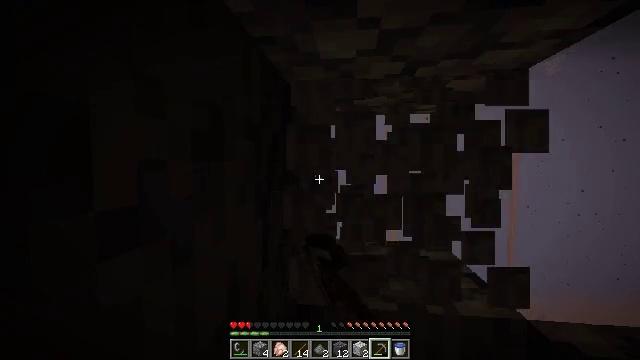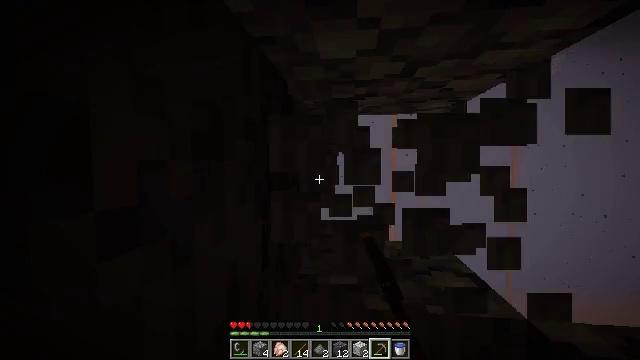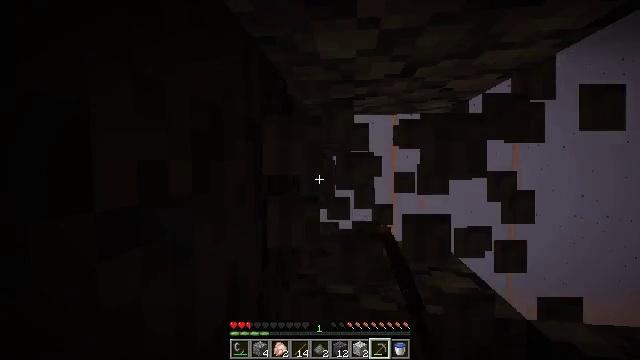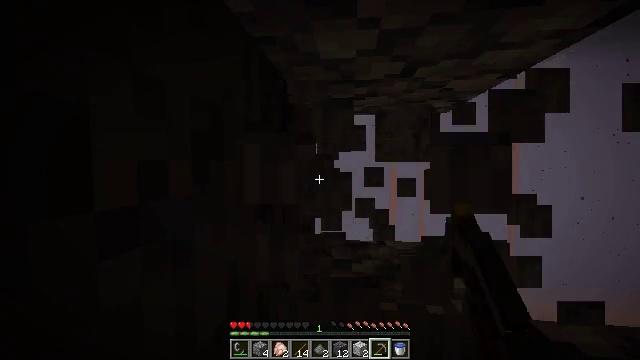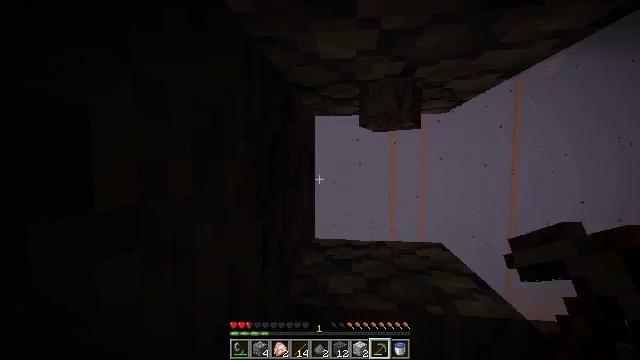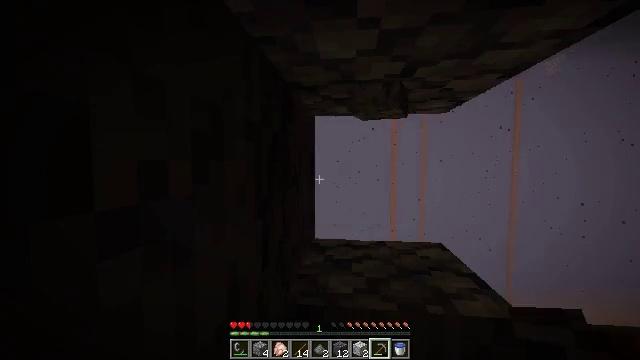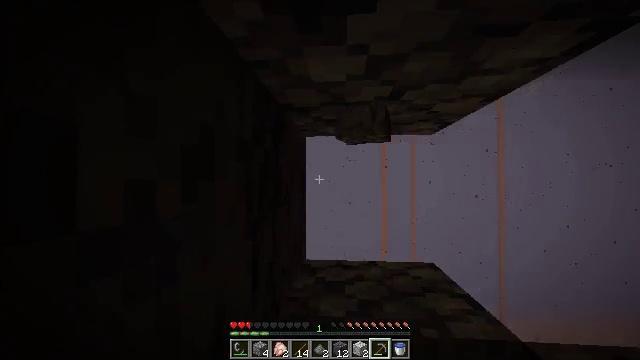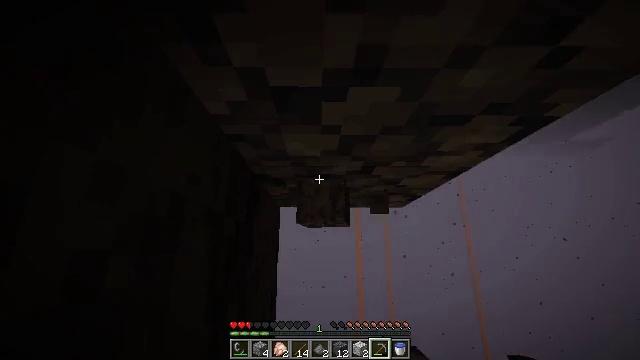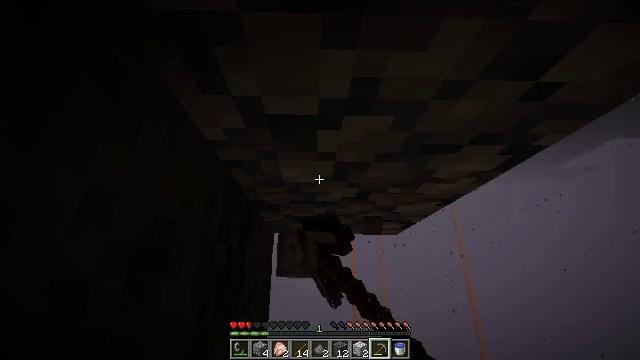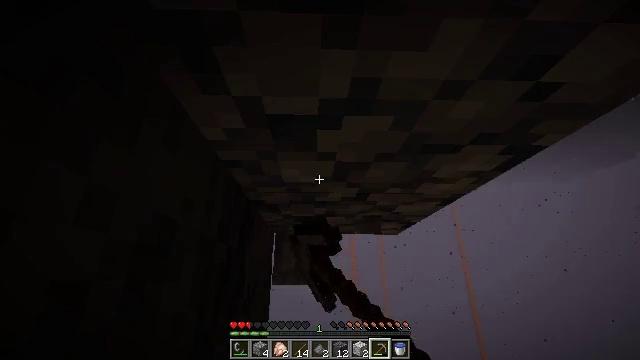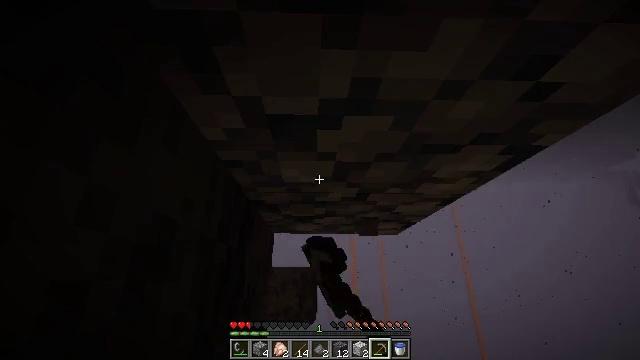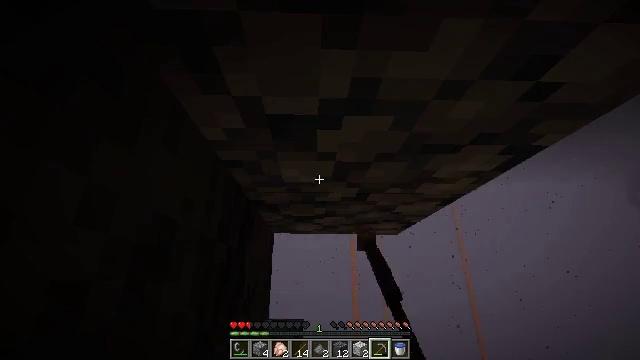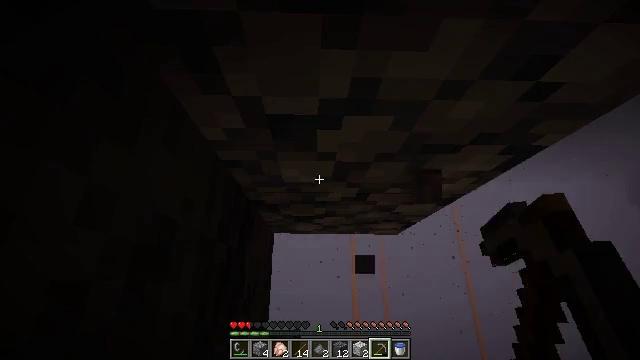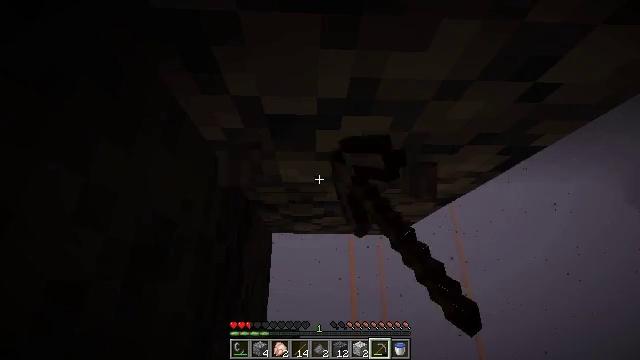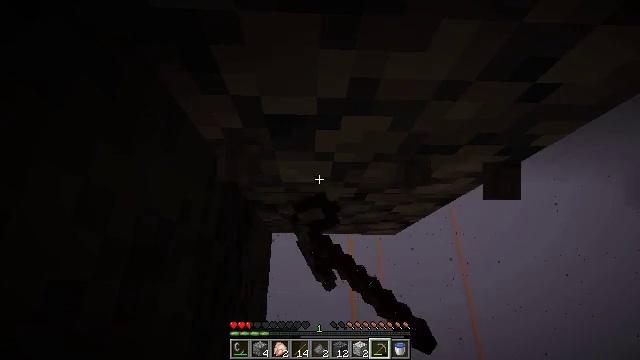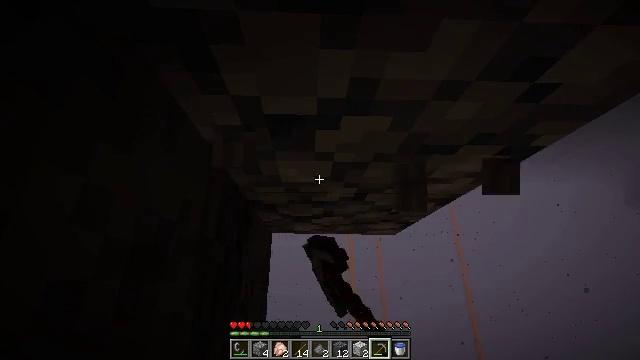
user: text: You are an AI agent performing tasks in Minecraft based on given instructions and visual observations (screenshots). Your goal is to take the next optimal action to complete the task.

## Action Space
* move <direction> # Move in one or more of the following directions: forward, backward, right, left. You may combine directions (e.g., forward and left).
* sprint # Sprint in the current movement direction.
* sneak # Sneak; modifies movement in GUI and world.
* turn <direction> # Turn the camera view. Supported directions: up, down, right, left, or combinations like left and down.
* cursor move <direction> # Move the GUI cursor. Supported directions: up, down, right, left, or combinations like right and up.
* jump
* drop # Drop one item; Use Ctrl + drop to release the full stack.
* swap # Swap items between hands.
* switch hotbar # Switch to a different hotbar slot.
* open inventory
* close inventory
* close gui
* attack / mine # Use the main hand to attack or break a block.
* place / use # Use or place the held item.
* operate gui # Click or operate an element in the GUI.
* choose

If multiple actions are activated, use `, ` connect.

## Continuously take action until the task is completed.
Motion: motion action
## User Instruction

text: Collect basalt for building.
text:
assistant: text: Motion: attack / mine
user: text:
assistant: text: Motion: attack / mine
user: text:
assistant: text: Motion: attack / mine
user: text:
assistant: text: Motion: attack / mine
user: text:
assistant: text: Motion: attack / mine
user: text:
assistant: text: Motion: turn right and up, attack / mine
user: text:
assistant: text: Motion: turn right and up, attack / mine
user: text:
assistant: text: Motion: turn right and up
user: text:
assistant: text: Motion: no_op
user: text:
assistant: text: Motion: no_op
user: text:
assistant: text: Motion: no_op
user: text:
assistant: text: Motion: attack / mine
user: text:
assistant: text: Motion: attack / mine
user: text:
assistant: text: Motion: attack / mine
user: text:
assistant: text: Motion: attack / mine
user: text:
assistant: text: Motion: attack / mine
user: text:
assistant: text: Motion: attack / mine
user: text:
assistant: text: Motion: attack / mine
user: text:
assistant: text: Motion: attack / mine
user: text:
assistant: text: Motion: attack / mine
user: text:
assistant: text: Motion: attack / mine
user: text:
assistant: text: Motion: attack / mine
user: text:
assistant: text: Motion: attack / mine
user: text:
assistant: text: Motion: attack / mine
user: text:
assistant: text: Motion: attack / mine
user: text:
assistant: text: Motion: attack / mine
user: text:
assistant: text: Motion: attack / mine
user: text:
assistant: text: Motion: attack / mine
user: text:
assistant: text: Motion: attack / mine
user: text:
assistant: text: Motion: attack / mine